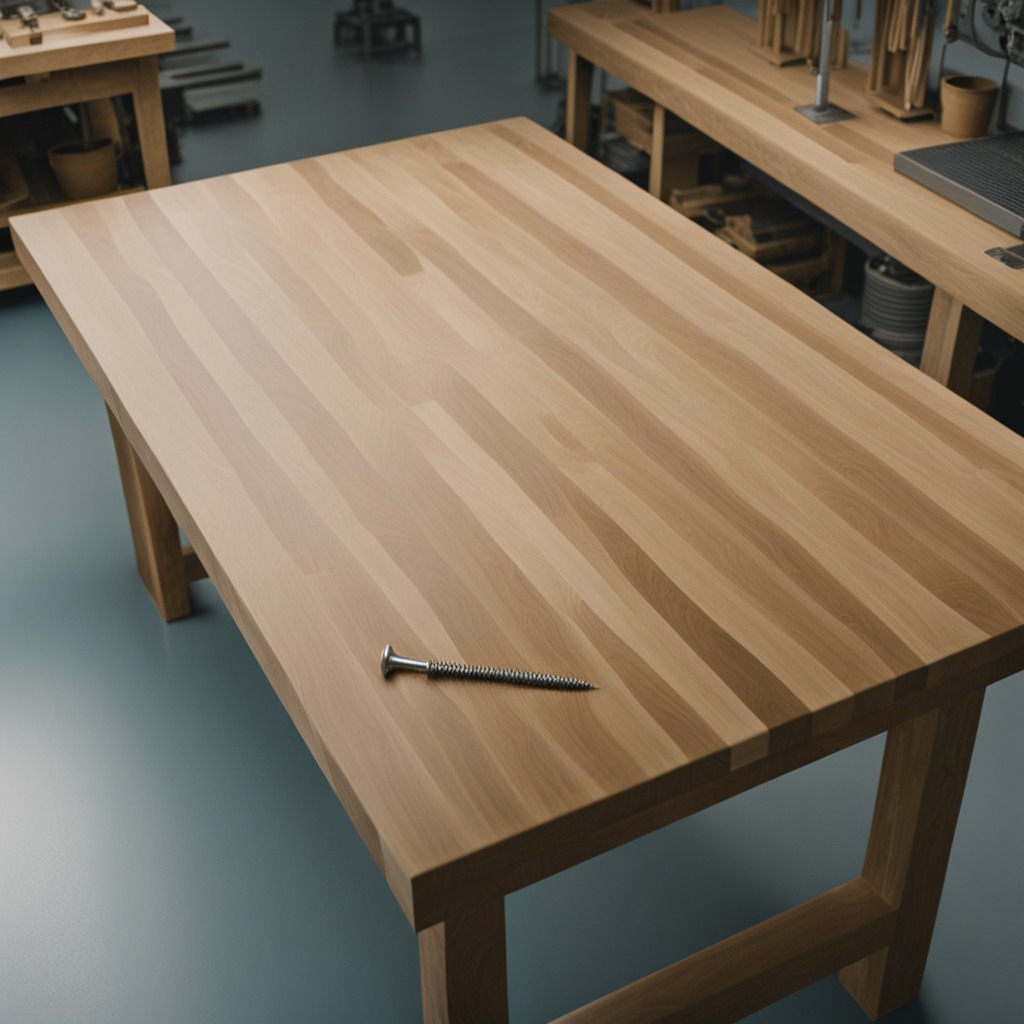
A metal screw is lying on the workbench.